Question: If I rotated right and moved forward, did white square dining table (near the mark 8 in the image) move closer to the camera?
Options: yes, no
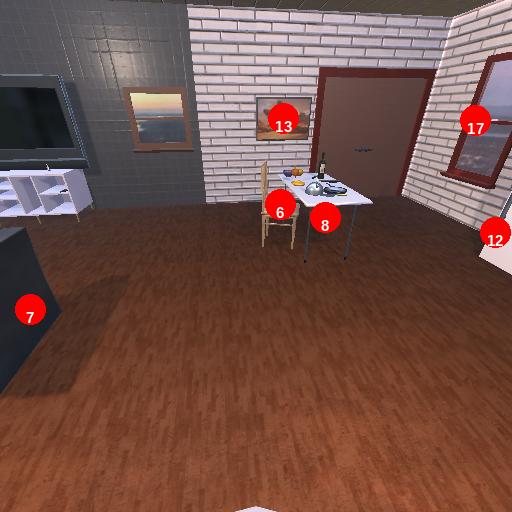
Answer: yes